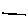
Label: line